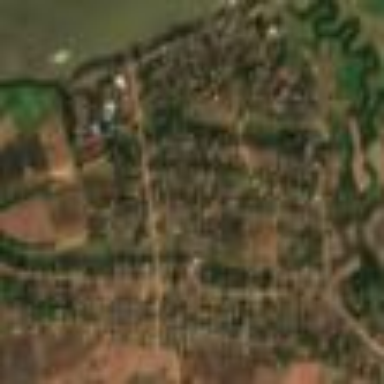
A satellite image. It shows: Residential area in village.